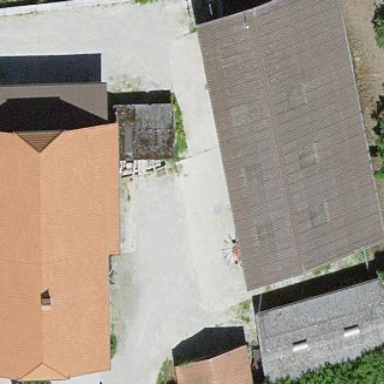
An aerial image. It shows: Barn with gabled roof.